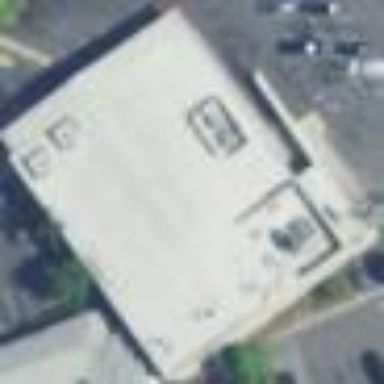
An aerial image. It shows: Retail building.